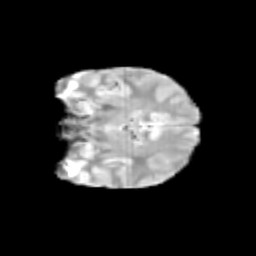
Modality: T2w
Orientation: coronal
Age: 11
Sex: female
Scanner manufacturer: siemens
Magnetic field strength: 3 T
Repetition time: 3.8 s
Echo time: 0.07 s